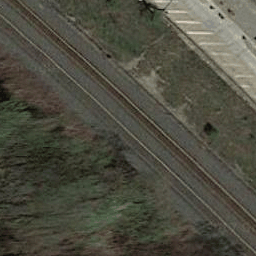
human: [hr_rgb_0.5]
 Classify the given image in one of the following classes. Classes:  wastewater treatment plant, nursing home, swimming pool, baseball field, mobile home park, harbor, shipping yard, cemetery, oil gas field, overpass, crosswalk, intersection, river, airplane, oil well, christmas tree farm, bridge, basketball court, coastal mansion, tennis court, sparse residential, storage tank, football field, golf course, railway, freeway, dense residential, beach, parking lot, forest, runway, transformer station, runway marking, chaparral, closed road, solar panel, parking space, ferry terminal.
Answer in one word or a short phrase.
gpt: railway